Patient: sex M, age 65
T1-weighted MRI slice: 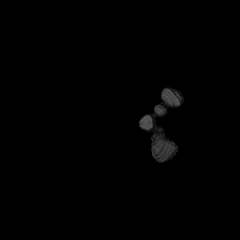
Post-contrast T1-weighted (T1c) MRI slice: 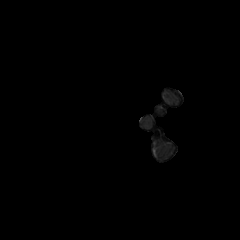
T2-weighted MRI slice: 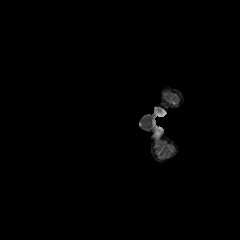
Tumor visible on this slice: no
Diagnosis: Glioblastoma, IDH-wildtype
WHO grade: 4